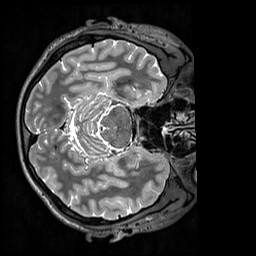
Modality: T2w
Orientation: axial
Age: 33
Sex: male
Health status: healthy
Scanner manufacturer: siemens
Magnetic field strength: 3 T
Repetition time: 3.2 s
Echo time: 0.568 s